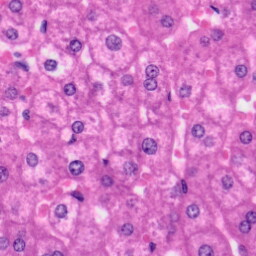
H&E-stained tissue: Liver